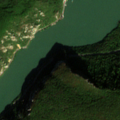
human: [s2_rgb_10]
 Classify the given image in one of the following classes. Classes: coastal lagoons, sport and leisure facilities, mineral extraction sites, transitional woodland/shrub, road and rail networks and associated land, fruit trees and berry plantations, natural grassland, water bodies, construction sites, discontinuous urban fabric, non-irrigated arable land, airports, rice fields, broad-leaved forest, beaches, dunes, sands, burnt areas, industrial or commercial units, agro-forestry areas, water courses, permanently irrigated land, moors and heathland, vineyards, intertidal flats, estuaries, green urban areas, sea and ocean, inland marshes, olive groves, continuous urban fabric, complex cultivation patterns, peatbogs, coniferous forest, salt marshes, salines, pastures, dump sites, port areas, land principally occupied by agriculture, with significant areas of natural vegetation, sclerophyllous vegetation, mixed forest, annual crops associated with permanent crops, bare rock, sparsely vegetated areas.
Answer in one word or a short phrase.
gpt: broad-leaved forest, bare rock, sparsely vegetated areas, water courses